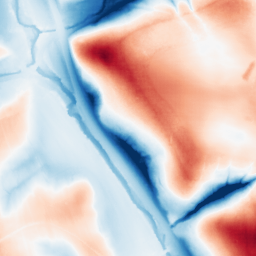
Category: edge_preserving
Decomposition family: guided
Decomposition parameters: radius: 32
eps: 1
Upsampling method: sinc_hamming
Upsampling parameters: scale: 4
kernel_size: 8
Upsampling scale: 4